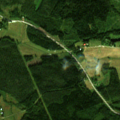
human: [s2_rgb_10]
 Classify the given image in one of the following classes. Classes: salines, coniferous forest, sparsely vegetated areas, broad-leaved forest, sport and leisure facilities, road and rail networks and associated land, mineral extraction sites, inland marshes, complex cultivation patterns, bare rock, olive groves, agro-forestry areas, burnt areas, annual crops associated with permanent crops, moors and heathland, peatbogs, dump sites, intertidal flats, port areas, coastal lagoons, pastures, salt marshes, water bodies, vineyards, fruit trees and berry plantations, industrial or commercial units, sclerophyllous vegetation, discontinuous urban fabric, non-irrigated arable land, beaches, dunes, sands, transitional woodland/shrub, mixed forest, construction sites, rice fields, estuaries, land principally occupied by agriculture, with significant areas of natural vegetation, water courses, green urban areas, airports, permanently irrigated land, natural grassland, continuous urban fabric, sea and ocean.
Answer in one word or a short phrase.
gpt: land principally occupied by agriculture, with significant areas of natural vegetation, coniferous forest, mixed forest, transitional woodland/shrub